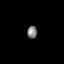
Tissue: lung
Cell type: T cells
Senescence score: 0.225
Nuclear area (px): 126
Mean DAPI intensity: 124.73